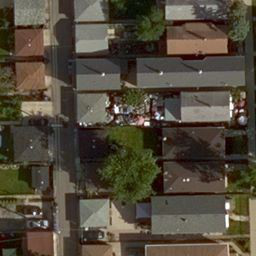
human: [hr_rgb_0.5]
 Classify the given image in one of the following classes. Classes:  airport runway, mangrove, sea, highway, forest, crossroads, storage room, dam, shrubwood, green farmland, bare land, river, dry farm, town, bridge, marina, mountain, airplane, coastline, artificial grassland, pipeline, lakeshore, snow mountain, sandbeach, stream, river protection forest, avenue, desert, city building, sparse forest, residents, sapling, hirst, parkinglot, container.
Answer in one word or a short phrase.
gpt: residents